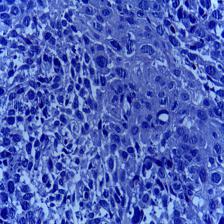
Diagnosis: OSCC